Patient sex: M
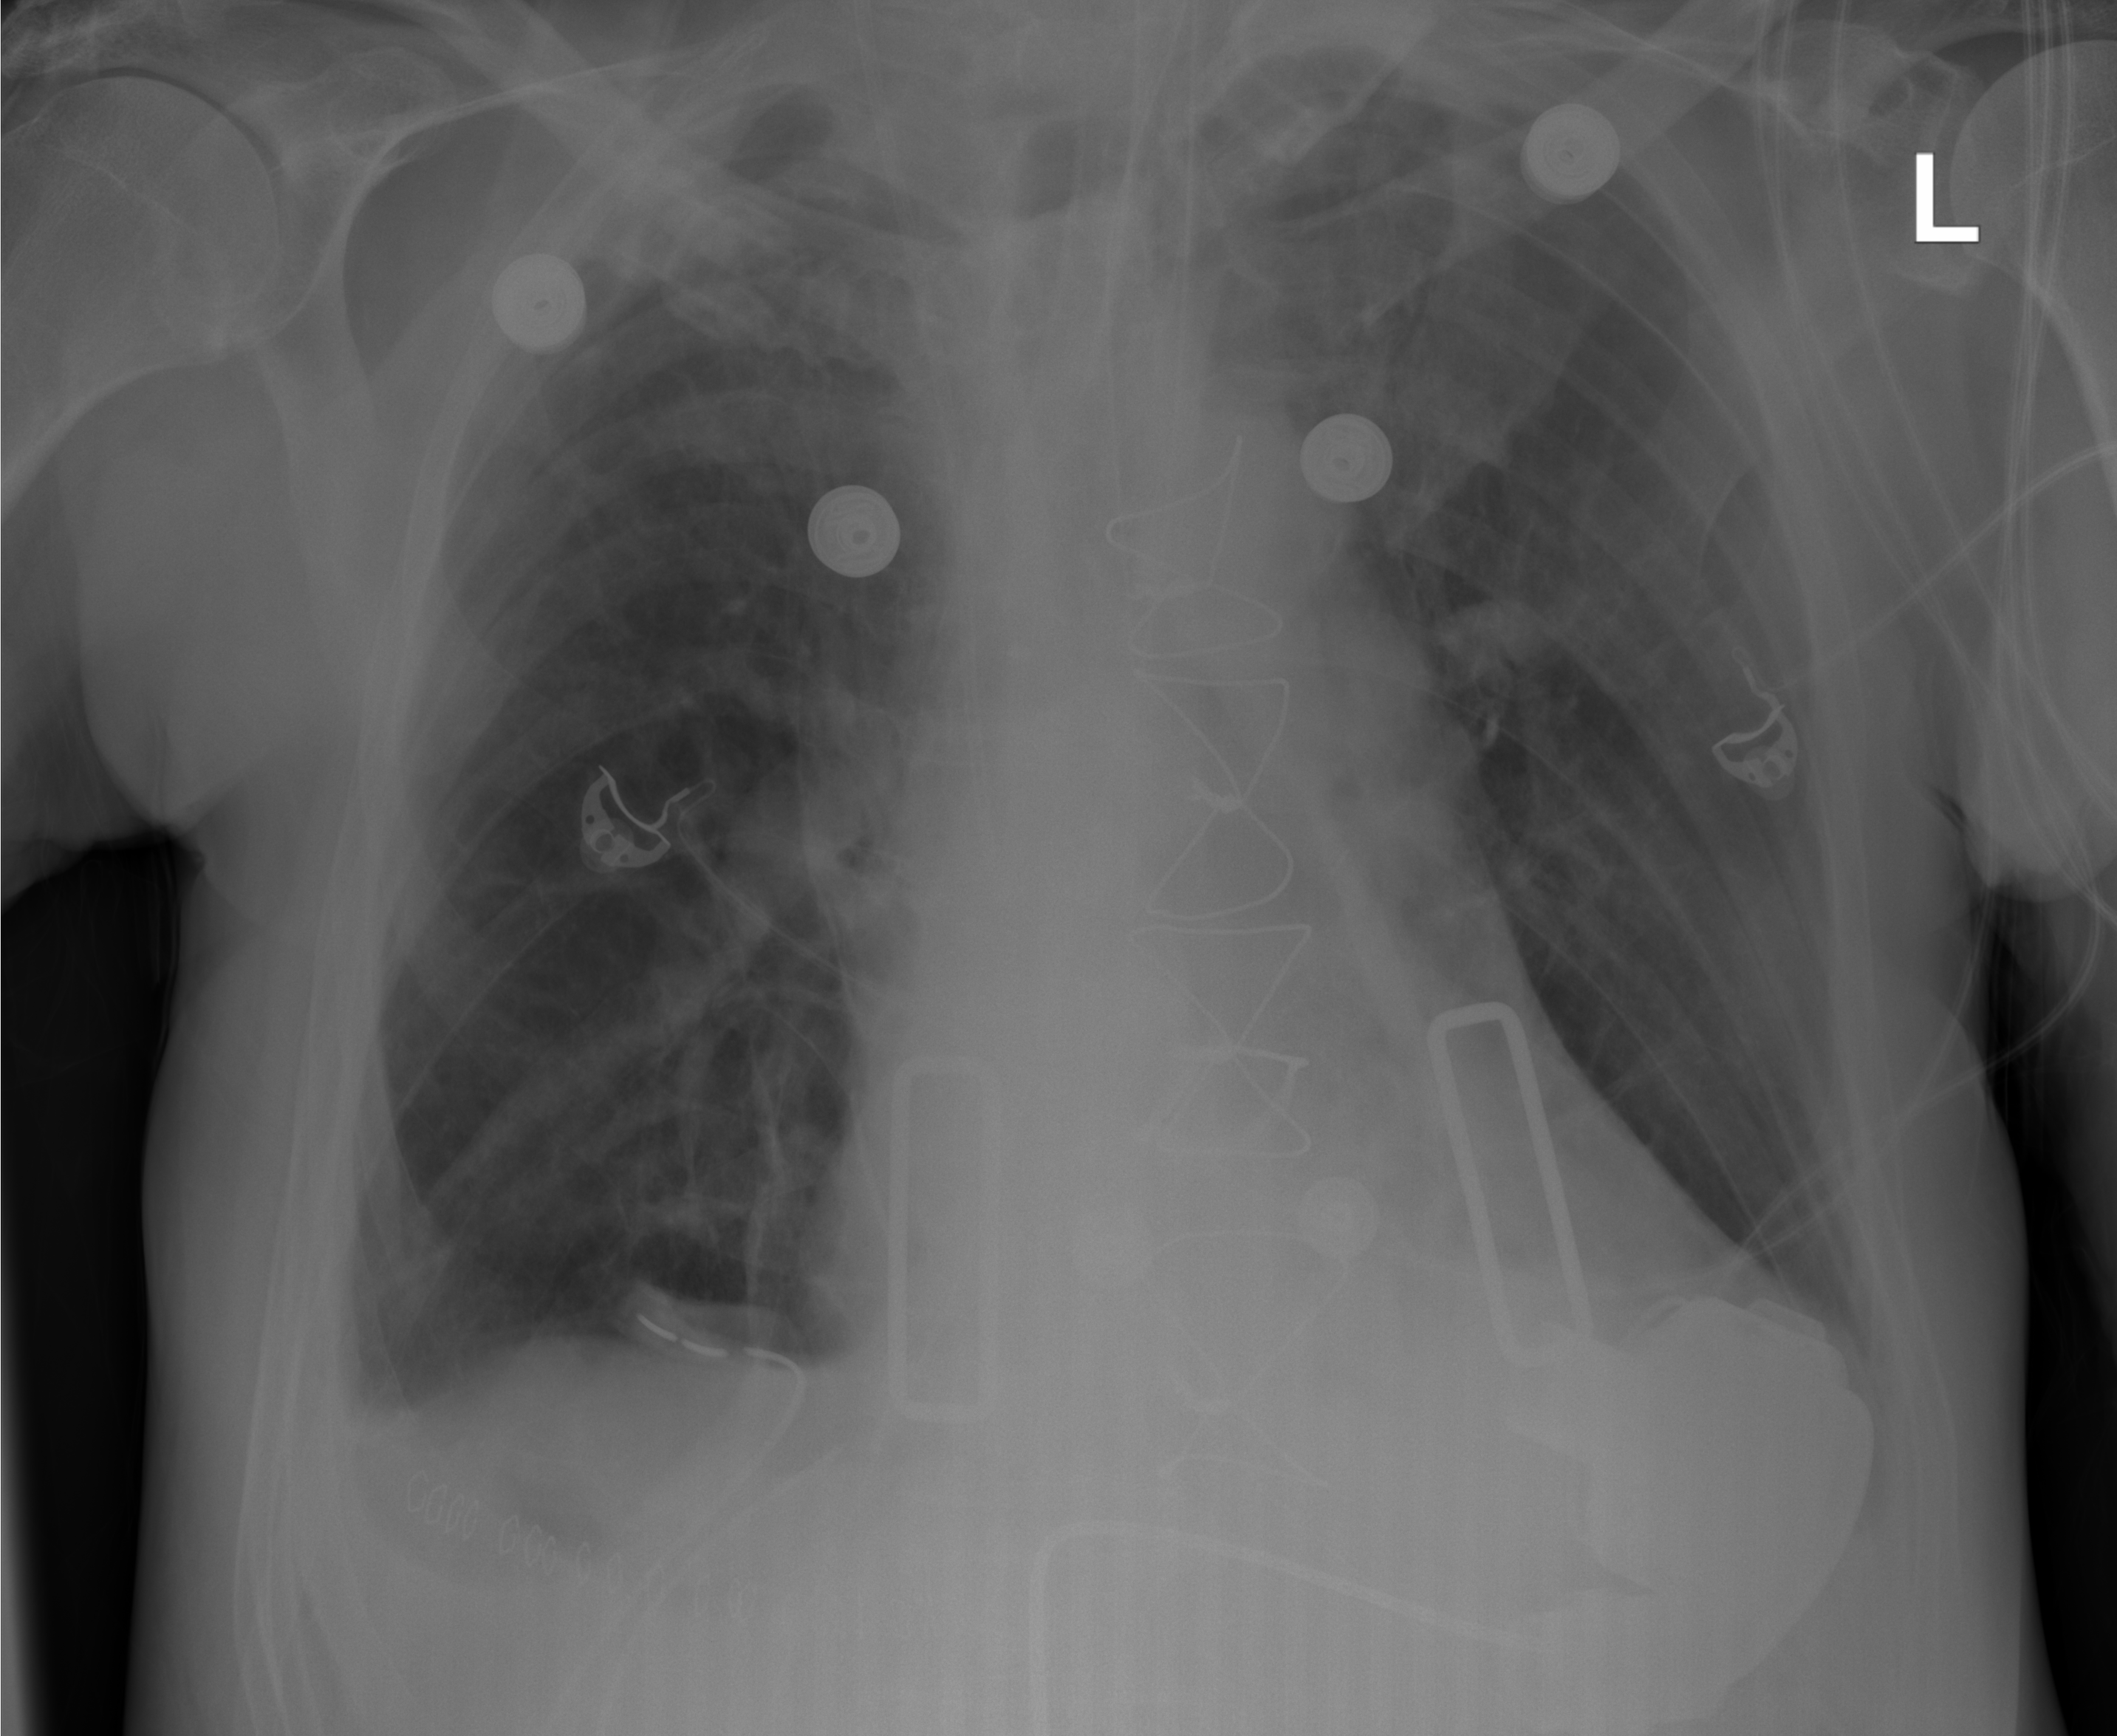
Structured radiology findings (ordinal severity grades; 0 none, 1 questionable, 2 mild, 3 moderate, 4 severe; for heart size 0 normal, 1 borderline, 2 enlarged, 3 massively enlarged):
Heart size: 2
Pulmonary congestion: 0
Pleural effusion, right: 2
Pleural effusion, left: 1
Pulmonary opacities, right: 0
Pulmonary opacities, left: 0
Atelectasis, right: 2
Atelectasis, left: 2